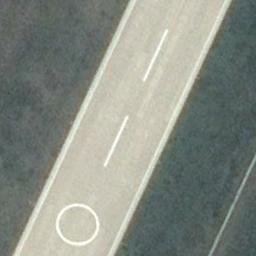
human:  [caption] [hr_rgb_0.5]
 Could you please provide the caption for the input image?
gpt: The runway goes through the lawn and a round marking is on the runway .

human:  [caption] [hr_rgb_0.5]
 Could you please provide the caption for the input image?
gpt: The grass is beside the runway .

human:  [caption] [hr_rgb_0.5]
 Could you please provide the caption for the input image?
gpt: Next to the runway is a green lawn with white circles and dashes on the runway .

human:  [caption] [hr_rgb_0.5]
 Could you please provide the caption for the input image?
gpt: The runway is on the grass next to the trees .

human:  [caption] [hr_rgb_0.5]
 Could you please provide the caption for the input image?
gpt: There are green lawns beside the runway .